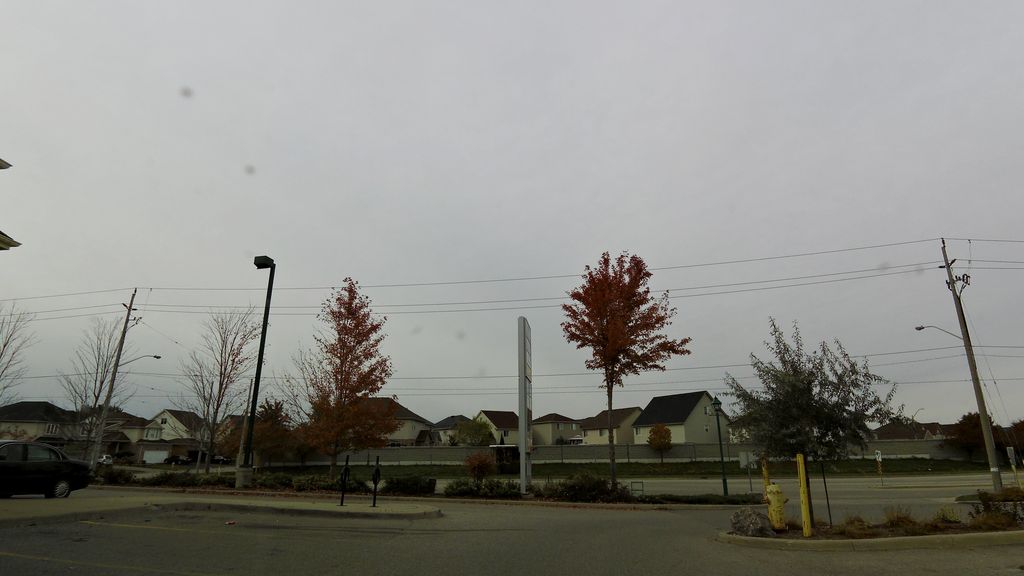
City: kitchener-waterloo